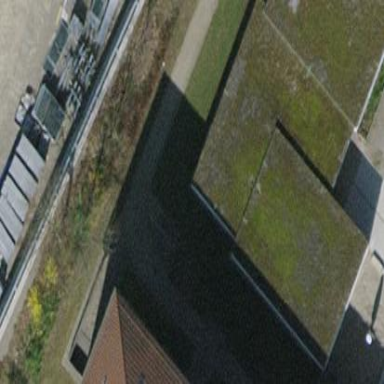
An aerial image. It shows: Kindergarten building.